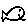
Label: fish